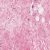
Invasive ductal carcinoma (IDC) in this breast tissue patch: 0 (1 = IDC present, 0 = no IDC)